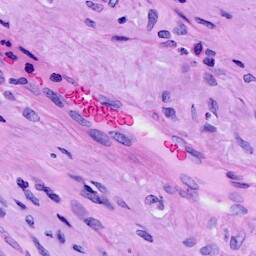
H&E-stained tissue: Cervix